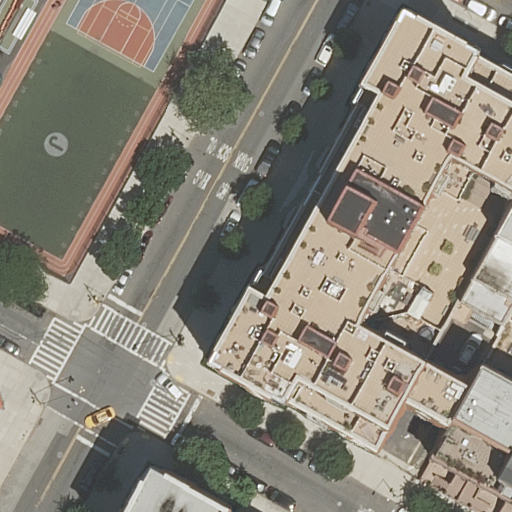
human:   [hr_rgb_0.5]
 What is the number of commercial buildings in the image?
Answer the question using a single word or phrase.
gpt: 0

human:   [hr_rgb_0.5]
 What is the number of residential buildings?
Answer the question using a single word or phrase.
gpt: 4

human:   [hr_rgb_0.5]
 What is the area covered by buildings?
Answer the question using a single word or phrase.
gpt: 2608m2

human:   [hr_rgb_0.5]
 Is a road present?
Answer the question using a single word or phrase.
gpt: yes

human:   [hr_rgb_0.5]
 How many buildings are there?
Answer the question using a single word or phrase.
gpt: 4

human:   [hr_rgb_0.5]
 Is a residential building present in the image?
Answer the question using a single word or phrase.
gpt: yes

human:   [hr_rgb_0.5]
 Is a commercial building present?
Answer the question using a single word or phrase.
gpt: no

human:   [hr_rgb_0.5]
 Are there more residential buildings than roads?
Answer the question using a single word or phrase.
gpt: yes

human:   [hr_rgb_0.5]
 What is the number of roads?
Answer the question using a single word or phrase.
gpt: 3

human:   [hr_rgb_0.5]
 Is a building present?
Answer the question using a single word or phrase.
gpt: yes

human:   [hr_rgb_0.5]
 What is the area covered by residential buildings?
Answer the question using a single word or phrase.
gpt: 2608m2

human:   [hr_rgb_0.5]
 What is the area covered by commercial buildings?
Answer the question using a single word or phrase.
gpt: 0m2

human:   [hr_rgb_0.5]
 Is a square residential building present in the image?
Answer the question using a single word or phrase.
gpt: no

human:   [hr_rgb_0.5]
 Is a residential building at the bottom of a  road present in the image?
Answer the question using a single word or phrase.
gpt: yes

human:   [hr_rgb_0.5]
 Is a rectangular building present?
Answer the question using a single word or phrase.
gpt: yes

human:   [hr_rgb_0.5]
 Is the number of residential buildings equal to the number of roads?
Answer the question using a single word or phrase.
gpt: no

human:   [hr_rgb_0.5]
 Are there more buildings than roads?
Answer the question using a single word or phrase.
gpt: yes

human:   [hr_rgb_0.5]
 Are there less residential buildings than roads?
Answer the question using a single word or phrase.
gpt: no

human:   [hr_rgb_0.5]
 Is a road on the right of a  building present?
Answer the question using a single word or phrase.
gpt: yes

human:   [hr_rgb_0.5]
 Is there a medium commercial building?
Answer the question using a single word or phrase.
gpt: no

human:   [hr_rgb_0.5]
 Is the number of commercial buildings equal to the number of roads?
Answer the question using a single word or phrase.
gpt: no

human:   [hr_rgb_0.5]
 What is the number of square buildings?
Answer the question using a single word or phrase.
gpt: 0

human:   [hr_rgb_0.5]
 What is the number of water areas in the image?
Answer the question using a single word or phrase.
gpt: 0

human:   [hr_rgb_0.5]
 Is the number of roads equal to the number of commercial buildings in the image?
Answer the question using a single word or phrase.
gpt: no

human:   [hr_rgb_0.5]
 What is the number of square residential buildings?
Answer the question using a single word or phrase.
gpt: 0

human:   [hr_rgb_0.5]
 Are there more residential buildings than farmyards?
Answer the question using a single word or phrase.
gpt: yes

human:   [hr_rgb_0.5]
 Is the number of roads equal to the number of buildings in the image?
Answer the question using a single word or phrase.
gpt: no

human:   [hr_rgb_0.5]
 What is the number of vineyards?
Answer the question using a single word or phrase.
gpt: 0

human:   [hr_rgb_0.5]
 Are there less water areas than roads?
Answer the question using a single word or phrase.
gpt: yes

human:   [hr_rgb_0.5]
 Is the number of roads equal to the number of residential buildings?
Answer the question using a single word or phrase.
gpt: no

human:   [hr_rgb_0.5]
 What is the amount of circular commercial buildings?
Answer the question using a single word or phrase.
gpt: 0

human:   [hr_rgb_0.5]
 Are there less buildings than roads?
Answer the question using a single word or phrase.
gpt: no

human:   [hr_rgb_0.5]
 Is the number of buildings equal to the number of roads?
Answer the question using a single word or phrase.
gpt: no

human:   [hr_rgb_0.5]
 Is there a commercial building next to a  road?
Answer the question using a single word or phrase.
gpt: no

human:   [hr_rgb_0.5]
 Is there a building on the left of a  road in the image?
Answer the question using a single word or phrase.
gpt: yes

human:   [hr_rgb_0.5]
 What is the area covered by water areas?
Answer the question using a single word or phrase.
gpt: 0m2

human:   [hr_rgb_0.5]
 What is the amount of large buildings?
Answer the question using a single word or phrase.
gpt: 1

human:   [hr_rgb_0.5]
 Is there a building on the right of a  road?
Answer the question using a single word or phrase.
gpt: yes

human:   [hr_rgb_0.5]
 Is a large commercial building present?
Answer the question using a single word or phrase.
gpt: no

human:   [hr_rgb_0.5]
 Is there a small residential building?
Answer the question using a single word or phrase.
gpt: yes

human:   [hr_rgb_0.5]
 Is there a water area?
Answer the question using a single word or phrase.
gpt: no

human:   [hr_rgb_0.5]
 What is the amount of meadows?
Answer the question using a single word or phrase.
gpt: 0

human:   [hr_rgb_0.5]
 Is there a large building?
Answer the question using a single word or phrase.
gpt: yes

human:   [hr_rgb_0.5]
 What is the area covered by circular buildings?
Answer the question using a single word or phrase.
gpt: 0m2

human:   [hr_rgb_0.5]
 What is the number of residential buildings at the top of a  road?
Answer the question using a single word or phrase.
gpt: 1

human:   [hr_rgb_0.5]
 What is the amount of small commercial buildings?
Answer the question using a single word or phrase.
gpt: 0

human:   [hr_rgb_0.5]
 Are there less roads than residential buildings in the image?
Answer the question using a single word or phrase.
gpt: yes

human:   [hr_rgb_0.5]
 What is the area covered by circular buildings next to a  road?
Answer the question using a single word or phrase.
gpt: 0m2

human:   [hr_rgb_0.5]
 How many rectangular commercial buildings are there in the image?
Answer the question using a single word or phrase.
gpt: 0

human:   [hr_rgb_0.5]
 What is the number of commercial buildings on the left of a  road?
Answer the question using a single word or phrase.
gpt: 0

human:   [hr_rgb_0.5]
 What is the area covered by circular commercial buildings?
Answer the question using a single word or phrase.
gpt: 0m2

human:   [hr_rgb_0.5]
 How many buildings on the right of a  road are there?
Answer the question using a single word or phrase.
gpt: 3

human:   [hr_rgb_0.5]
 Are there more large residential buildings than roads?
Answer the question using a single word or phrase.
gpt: no

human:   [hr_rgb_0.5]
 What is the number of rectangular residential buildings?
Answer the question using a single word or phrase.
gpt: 2

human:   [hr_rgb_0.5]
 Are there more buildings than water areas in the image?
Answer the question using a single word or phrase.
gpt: yes

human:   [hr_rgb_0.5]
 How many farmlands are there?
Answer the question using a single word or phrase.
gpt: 0

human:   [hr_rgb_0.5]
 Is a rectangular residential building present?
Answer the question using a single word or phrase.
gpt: yes

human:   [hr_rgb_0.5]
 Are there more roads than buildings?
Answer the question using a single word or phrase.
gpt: no

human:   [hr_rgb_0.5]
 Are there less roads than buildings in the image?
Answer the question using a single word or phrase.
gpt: yes

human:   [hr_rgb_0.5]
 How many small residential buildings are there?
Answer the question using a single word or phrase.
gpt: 1

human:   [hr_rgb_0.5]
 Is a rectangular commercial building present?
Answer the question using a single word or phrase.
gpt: no

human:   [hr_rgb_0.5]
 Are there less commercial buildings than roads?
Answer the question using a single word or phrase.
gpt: yes

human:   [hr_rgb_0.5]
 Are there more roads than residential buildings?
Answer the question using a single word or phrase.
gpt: no

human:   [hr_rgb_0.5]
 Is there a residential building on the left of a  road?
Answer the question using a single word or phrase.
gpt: yes